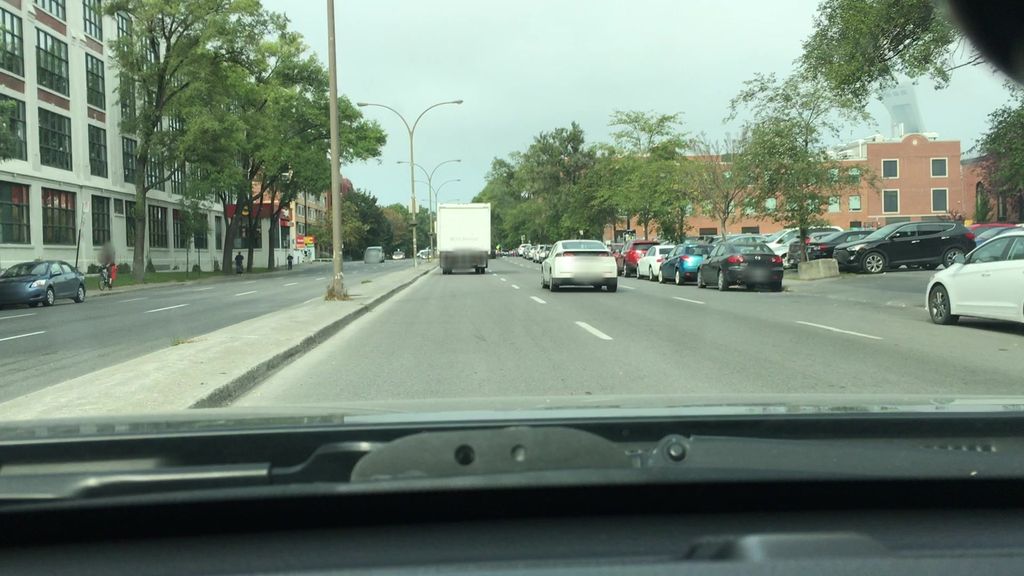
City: montreal